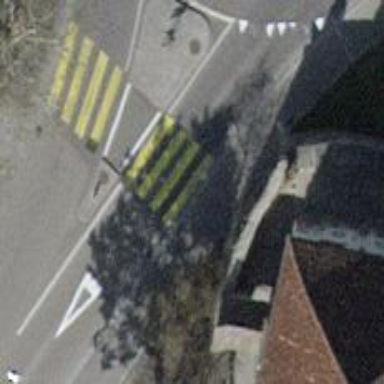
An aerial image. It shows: Uncontrolled road crossing with pedestrian island.